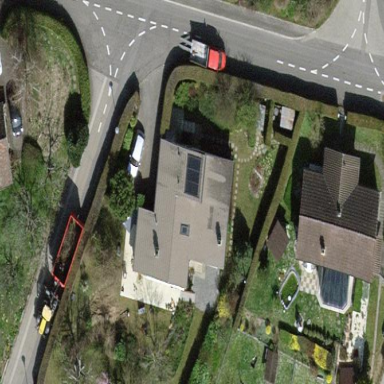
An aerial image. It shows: Detached building.